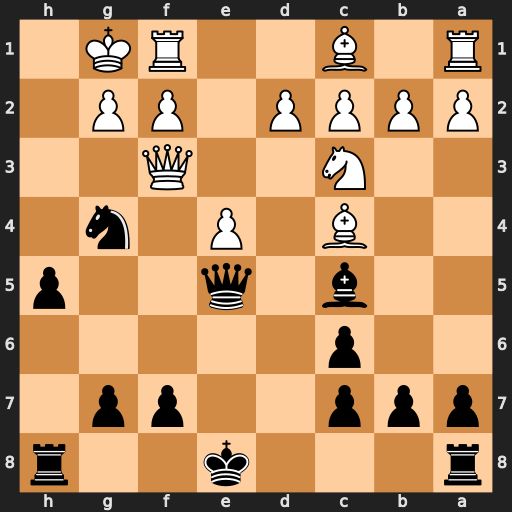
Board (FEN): r3k2r/ppp2pp1/2p5/2b1q2p/2B1P1n1/2N2Q2/PPPP1PP1/R1B2RK1
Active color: b
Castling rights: kq
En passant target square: -
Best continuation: Qh2#